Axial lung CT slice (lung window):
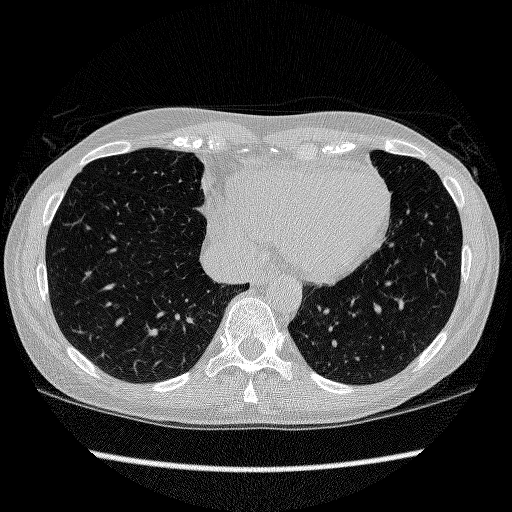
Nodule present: no